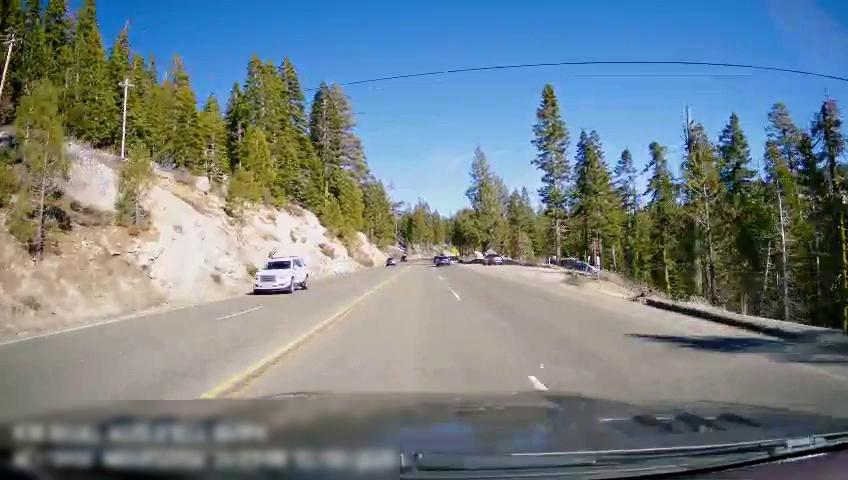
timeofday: Day
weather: Sunny
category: Drivable Space
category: Vehicles | Car
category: Vehicles | SUV
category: Vehicles | Car
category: Vehicles | Car
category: Lanes | Opposite Lane
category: Lanes | Opposite Lane
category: Lanes | Opposite Lane
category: Lanes | Current Lane
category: Lanes | Current Lane